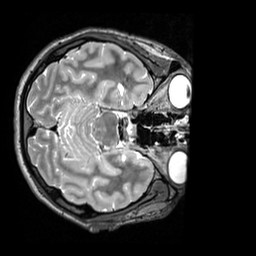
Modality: T2w
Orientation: axial
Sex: male
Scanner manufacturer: siemens
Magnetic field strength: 3 T
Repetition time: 3.2 s
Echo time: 0.409 s